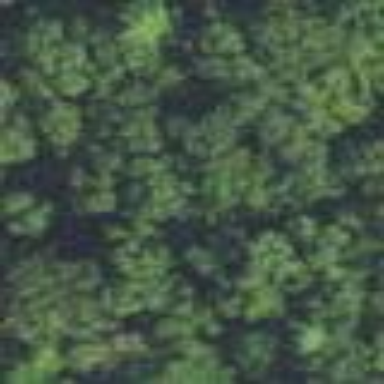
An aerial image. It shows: Mixed woodland with various types of leaves.